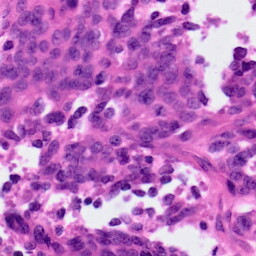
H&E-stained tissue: Ovarian